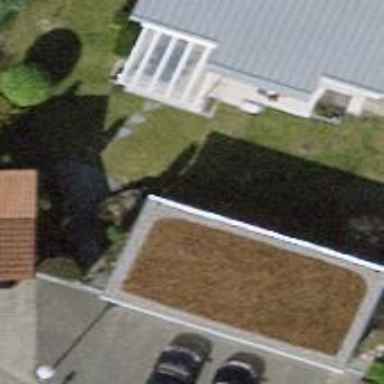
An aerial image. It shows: Group of garages.